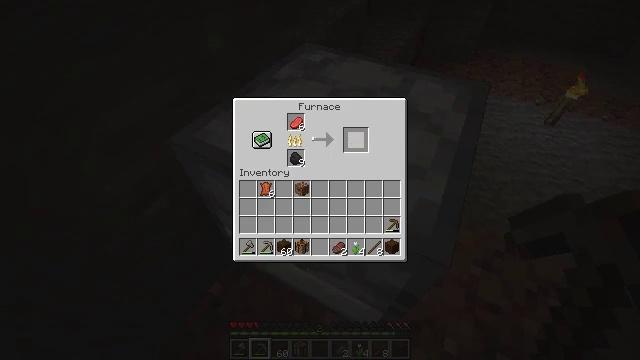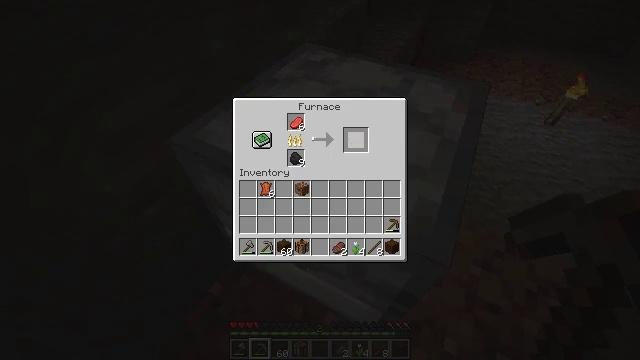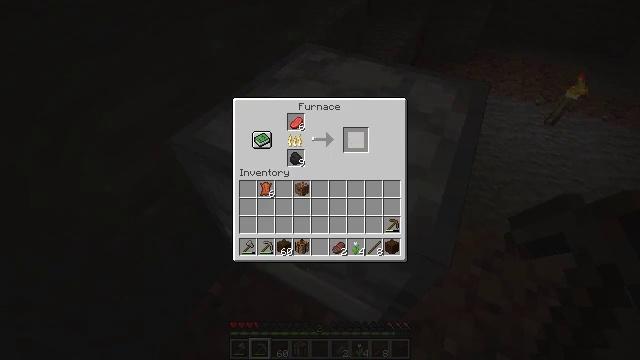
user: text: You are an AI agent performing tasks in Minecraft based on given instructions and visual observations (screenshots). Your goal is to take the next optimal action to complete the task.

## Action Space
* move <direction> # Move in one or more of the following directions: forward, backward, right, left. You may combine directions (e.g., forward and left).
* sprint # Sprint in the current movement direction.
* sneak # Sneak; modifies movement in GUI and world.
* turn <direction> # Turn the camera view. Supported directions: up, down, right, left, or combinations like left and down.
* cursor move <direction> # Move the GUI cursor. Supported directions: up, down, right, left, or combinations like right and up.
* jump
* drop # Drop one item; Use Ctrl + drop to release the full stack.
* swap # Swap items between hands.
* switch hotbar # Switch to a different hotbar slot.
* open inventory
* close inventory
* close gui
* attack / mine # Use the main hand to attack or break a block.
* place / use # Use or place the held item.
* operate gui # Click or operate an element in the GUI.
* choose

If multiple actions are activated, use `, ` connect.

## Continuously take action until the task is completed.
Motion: motion action
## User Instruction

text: Heat raw beef in the furnace to cook it.
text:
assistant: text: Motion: sneak, operate gui
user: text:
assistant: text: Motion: sneak
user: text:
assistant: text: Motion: sneak, close inventory